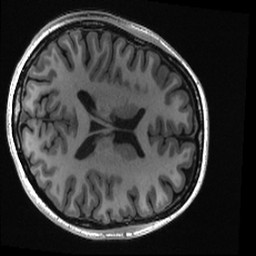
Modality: T1w
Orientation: axial
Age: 20
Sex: female